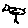
Label: bird